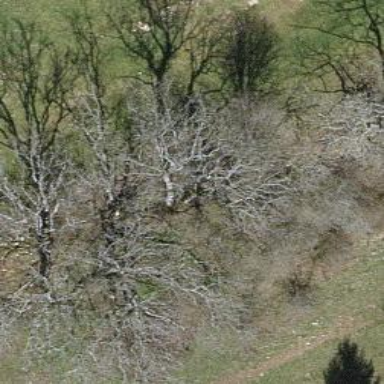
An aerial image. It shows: Row of trees in natural setting.